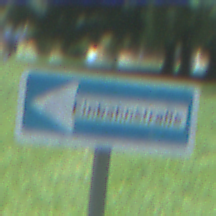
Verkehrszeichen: EinbahnstrasseLinksweisend
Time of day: Midday
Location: Outdoor (Nature)
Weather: Clear
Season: Summer
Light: Natural